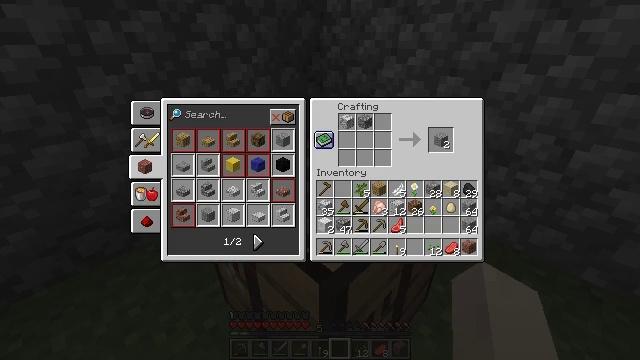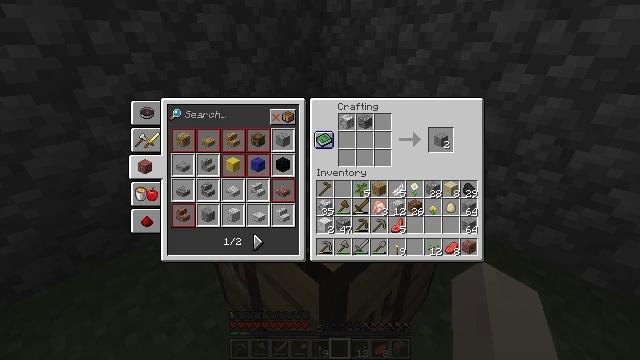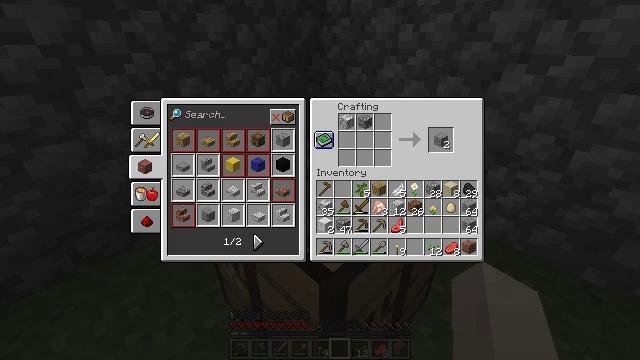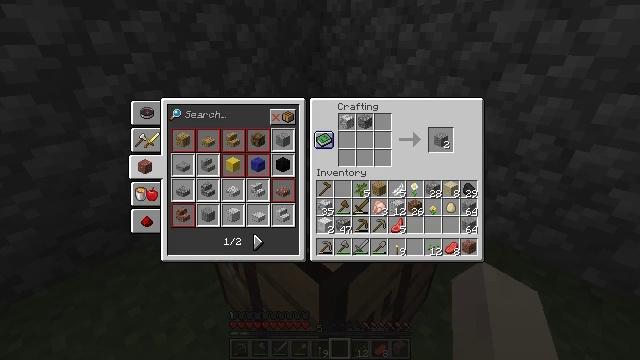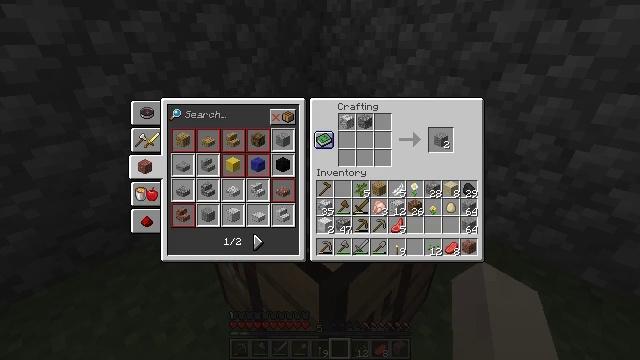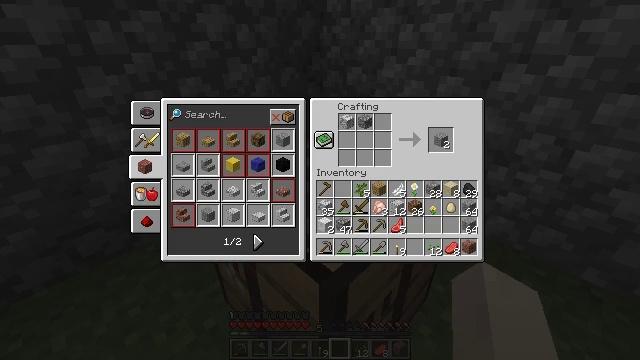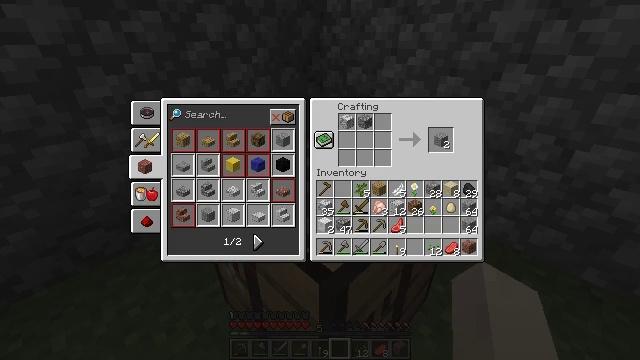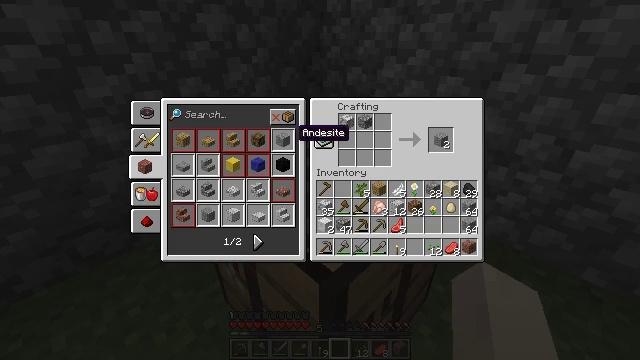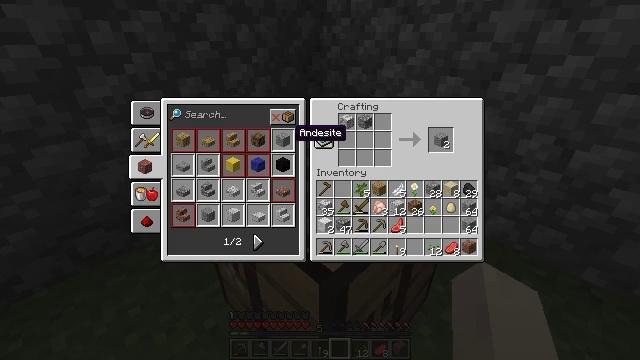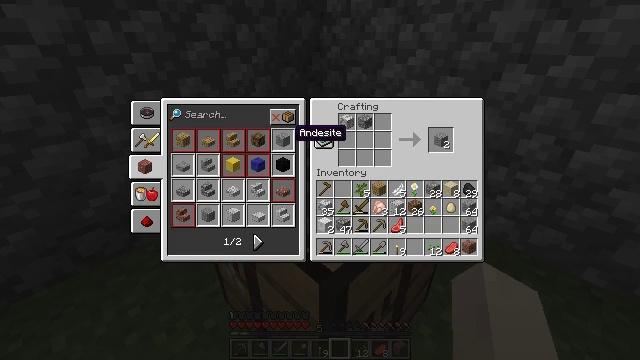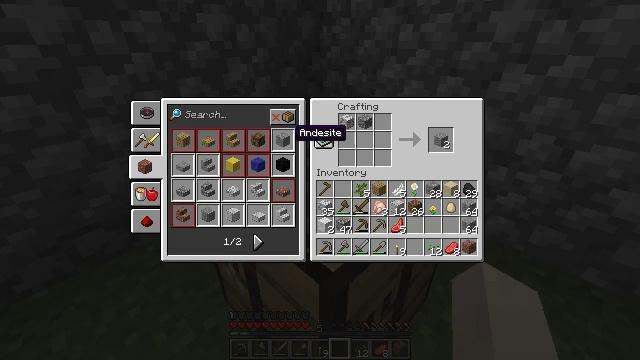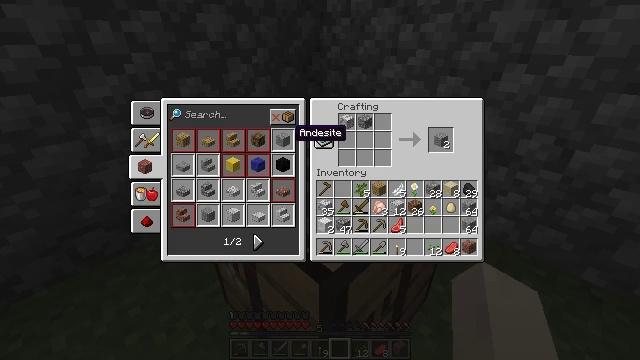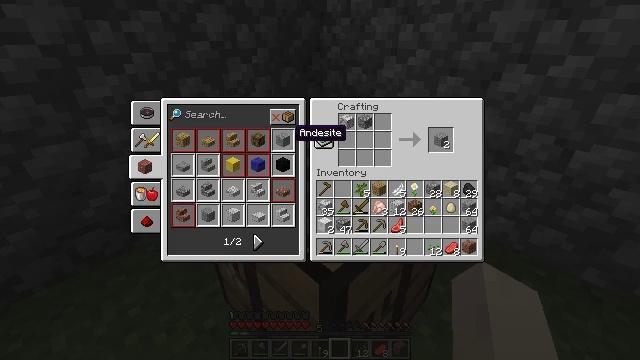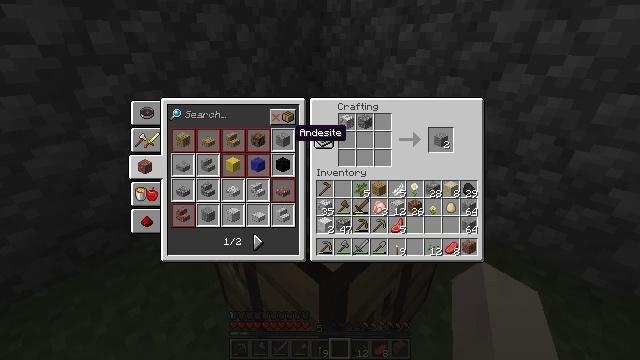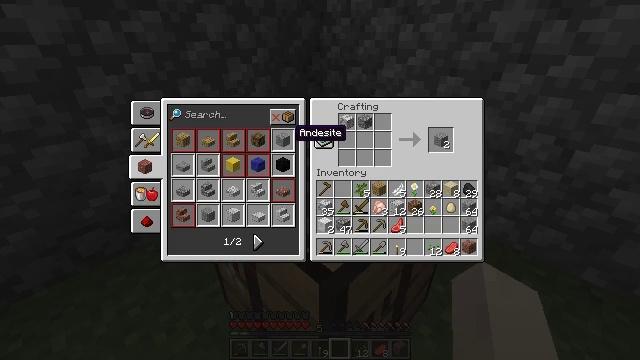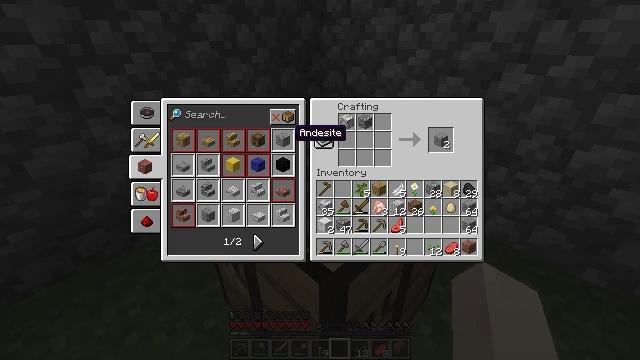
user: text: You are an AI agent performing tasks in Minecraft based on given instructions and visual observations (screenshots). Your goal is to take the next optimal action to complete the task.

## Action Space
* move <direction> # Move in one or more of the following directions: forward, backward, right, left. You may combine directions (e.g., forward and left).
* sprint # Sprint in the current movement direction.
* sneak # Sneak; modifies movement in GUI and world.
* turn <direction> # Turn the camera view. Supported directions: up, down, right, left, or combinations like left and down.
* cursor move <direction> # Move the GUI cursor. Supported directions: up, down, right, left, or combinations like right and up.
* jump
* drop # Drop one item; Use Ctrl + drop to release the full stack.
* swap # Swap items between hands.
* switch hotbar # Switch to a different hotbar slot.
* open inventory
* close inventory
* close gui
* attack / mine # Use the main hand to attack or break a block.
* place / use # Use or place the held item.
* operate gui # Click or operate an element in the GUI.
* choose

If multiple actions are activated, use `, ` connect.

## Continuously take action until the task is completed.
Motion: motion action
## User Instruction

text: Combine materials to craft andesite.
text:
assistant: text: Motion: no_op
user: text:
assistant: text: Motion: no_op
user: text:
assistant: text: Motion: no_op
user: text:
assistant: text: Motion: no_op
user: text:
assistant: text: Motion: cursor move left
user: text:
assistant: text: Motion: no_op
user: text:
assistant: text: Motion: cursor move left
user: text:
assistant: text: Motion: no_op
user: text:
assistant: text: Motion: no_op
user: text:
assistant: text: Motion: no_op
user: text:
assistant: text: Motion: no_op
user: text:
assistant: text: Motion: operate gui
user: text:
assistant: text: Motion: operate gui
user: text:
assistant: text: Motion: operate gui
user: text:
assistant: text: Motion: no_op
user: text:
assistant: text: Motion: operate gui
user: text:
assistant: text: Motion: operate gui
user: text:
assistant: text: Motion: no_op
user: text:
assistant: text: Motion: operate gui
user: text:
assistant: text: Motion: operate gui
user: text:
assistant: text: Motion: operate gui
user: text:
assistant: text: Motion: no_op
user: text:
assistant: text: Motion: no_op
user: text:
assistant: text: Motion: operate gui
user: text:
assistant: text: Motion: operate gui
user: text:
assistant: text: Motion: operate gui
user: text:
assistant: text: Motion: no_op
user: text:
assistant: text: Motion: operate gui
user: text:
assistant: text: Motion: operate gui
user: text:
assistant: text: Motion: operate gui